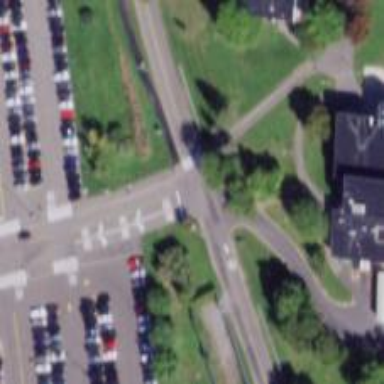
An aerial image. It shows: Marked crossing on asphalt footway.